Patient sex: F
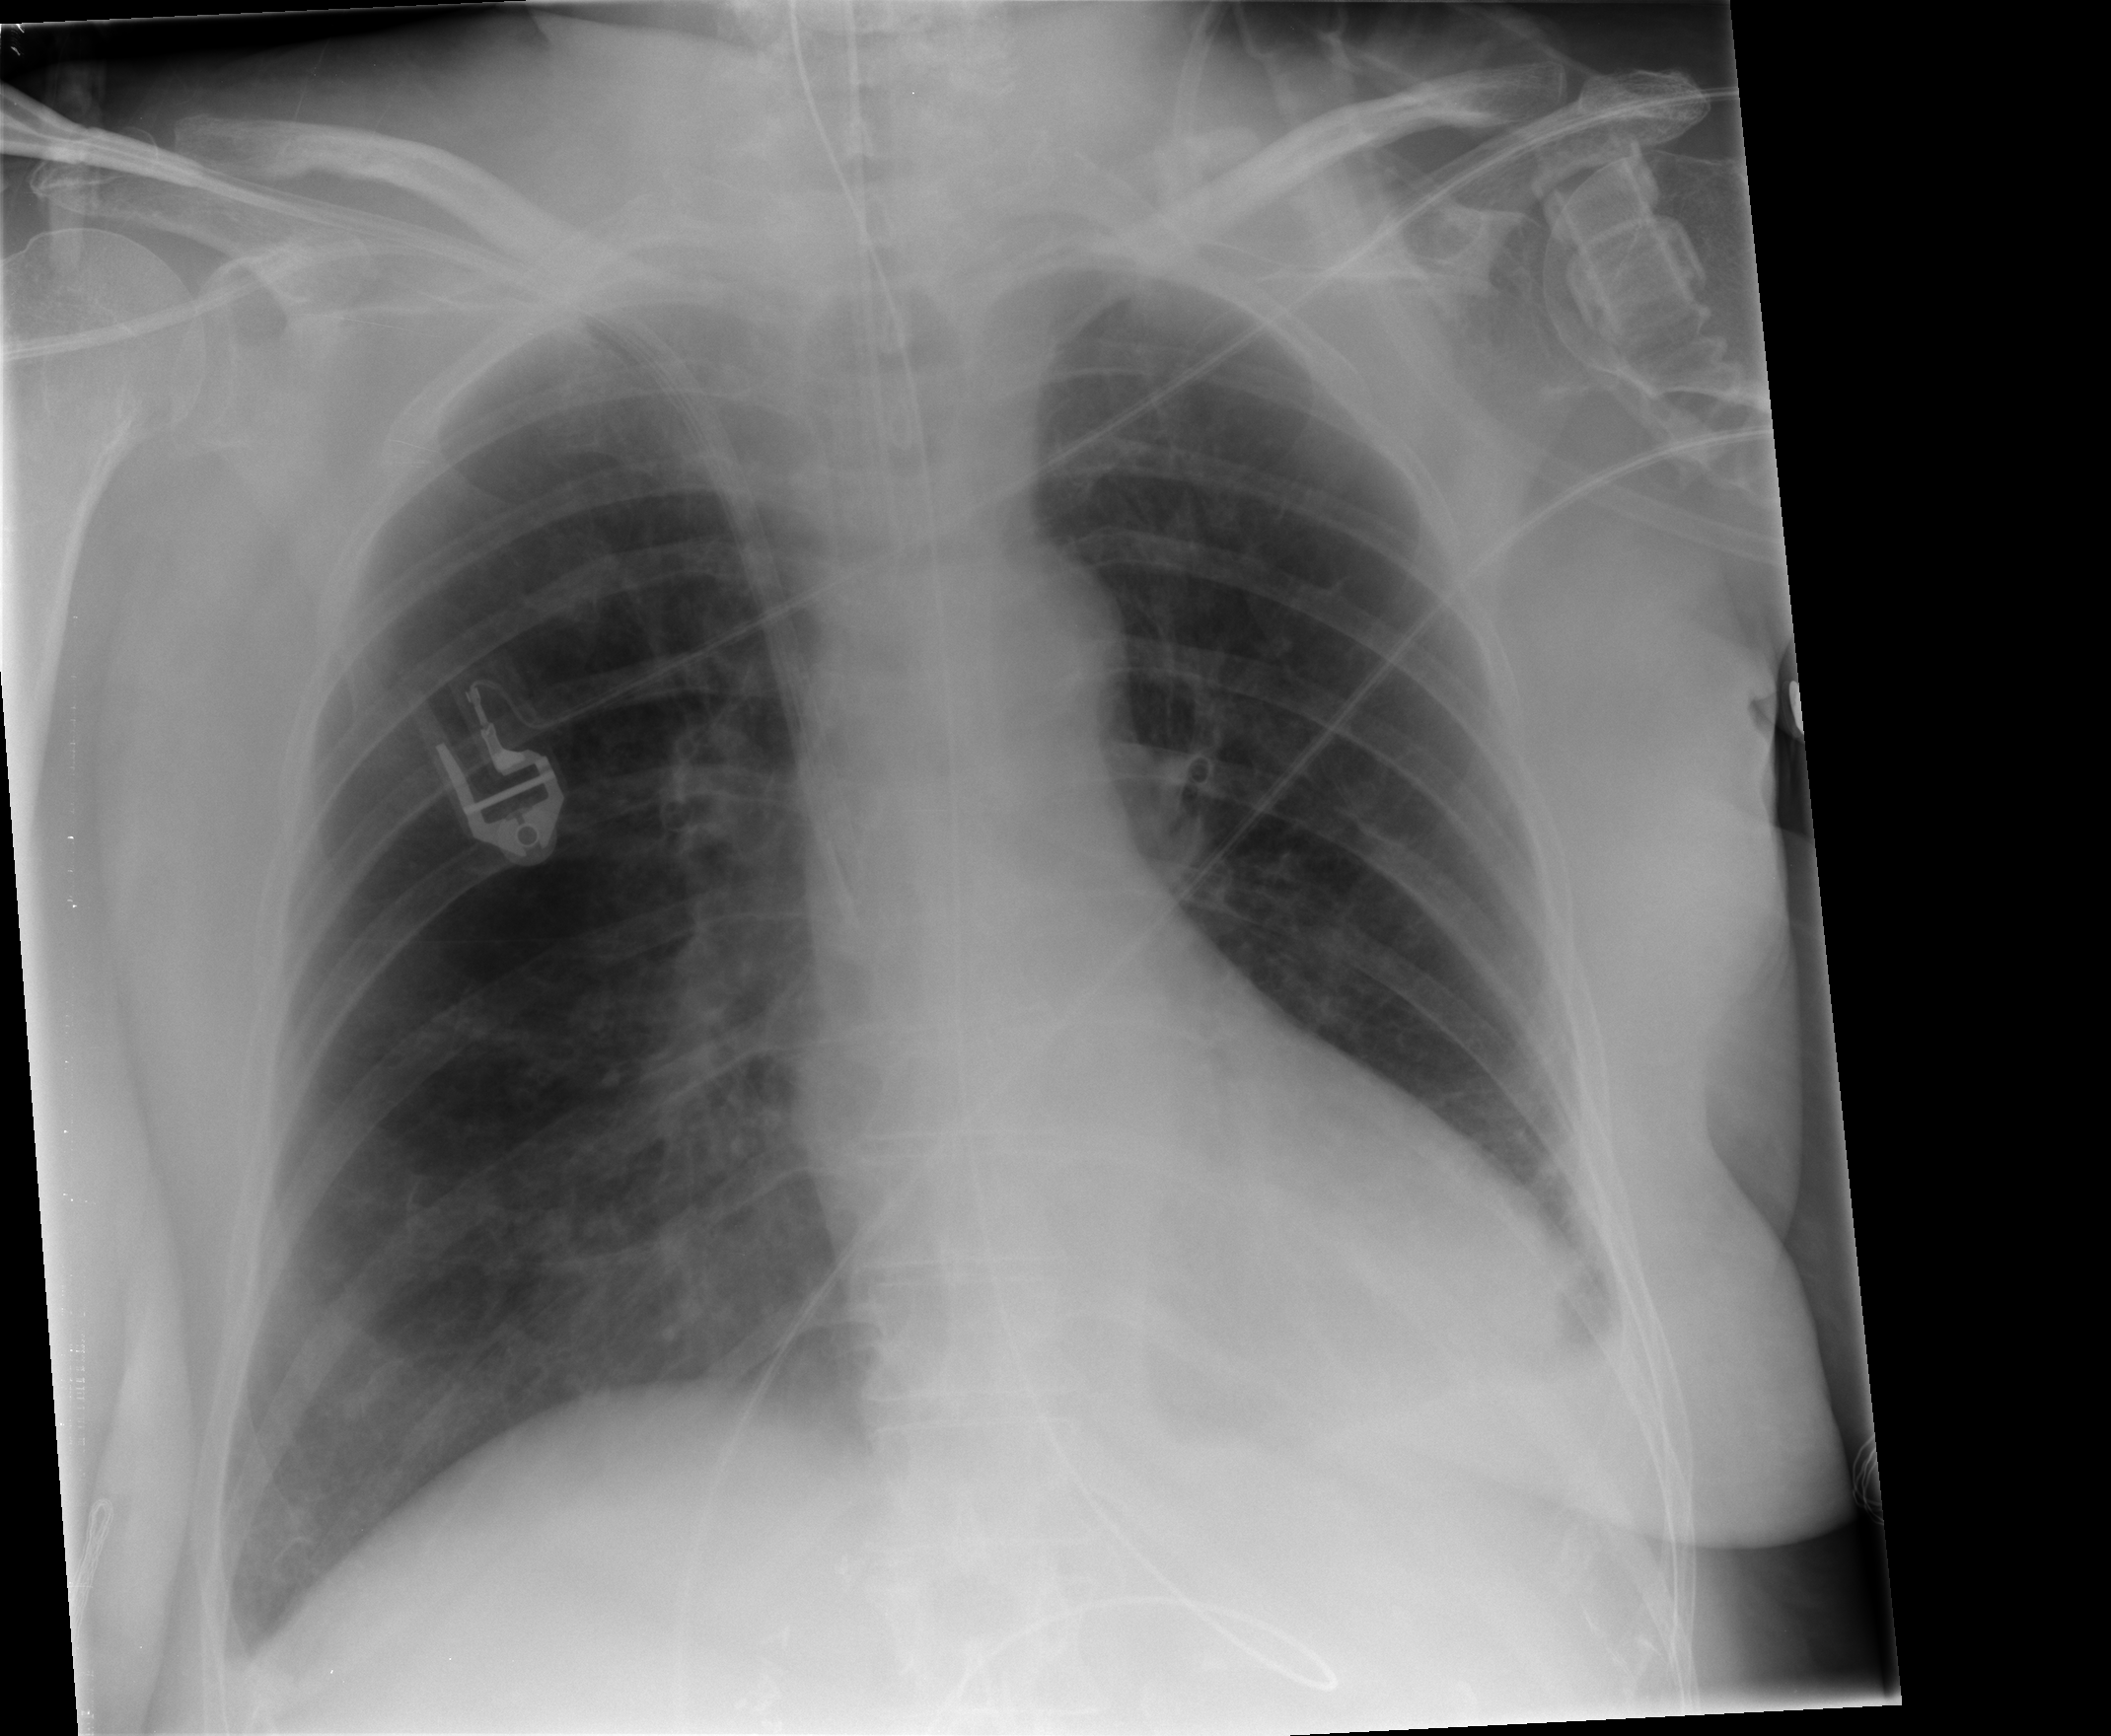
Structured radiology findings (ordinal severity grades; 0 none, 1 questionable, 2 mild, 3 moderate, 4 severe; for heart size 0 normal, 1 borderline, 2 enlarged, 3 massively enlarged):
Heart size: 0
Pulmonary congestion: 0
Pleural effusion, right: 0
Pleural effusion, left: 2
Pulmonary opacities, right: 0
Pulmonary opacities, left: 0
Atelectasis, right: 0
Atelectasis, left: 2